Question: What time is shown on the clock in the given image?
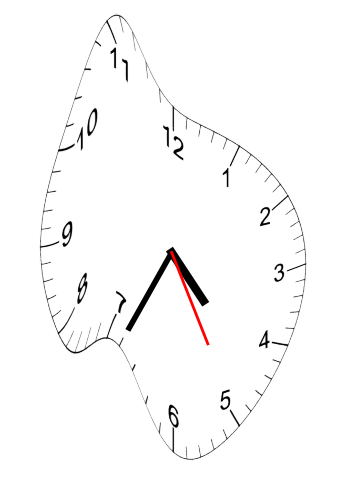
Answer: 04:34:25